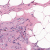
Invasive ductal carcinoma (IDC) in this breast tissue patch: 0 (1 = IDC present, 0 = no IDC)